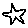
Label: star